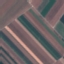
Label: AnnualCrop